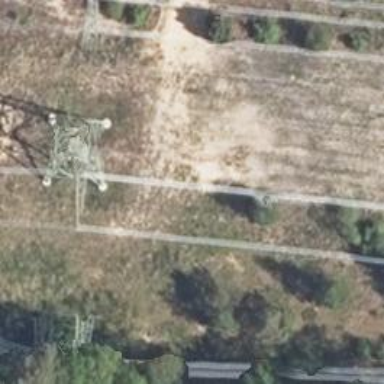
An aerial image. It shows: Historic power tower.